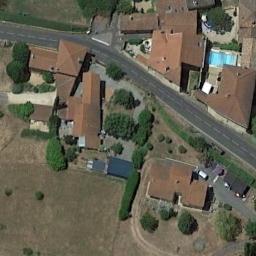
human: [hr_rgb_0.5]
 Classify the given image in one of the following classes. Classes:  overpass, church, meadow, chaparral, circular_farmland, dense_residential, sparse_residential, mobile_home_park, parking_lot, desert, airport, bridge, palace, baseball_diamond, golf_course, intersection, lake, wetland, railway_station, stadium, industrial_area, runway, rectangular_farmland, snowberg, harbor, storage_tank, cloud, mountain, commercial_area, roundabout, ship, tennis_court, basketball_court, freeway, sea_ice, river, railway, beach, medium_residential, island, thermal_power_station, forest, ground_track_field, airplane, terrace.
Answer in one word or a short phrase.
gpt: medium_residential